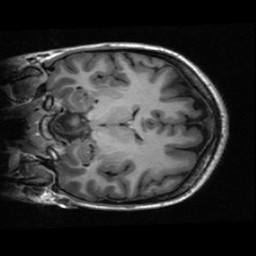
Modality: T1w
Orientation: coronal
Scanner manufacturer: ge
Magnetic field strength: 3 T
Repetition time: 0.00614 s
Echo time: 0.002004 s